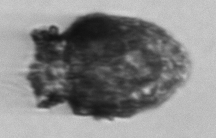
Label: Stenosemella_pacifica